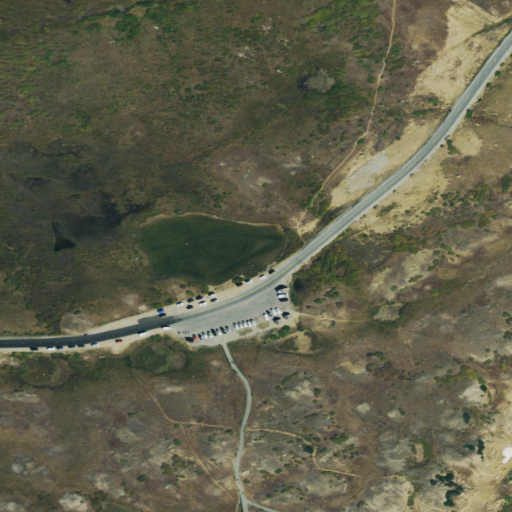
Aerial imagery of gap in Colorado named Independence Pass containing grassland, shrub, herbaceous wetlands, open development, barren land, woody wetlands, low intensity development, high intensity development, medium intensity development, and open water